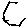
Label: hexagon